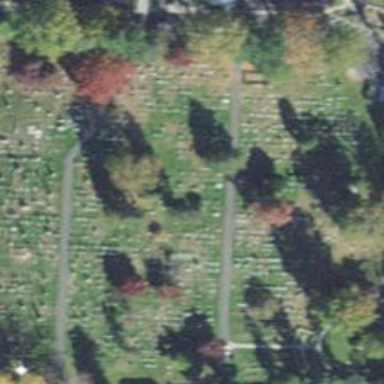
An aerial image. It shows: Cemetery.